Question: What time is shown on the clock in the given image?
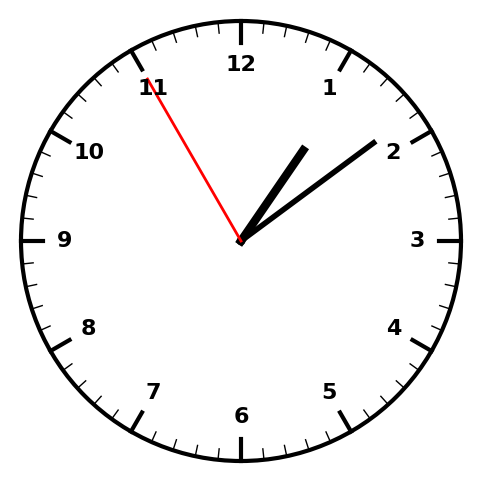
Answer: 01:08:55